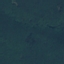
Land use / land cover class: Forest